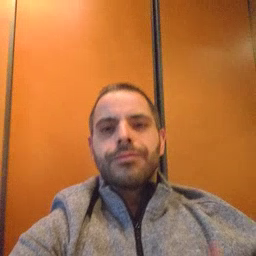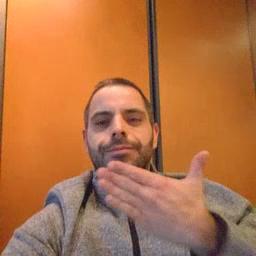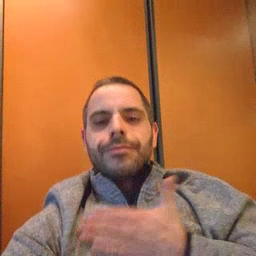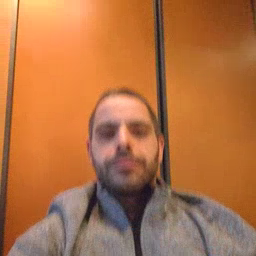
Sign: happy